Question: I'd like to have touch screen controls. One joystick to move the first-person player, and the other to look around.

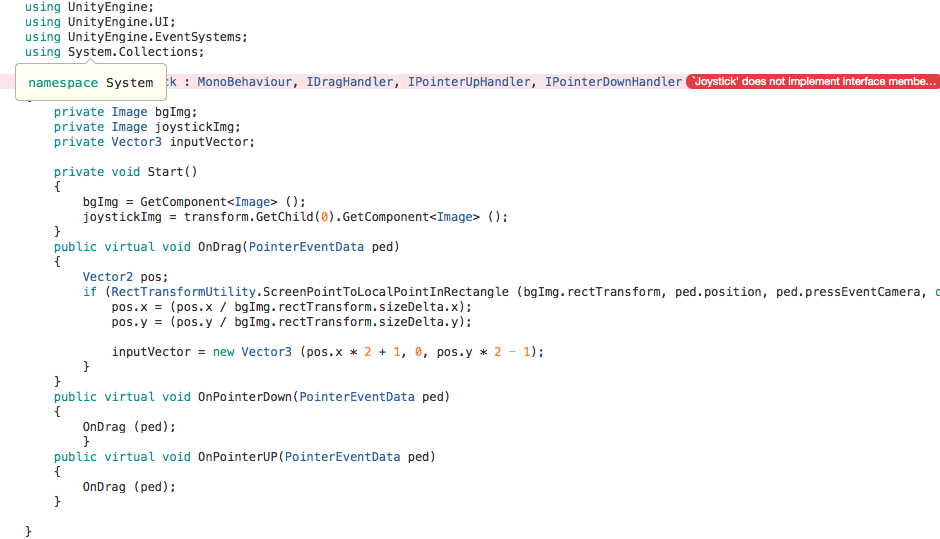
Answer: Small typo mistake:
Change:
'OnPointerUP' to 'OnPointerUp'
C# is case sensitive, and simply compiler cannot say you implemented 'OnPointerUp'.